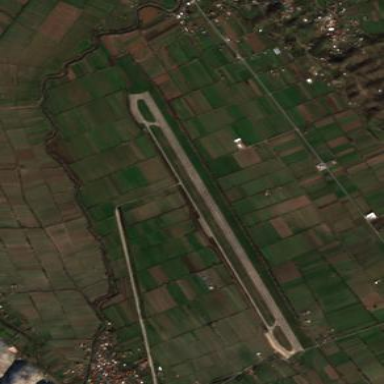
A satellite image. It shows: Military airfield enclosed by wire fence. The area is designated for military use and is part of aerodrome.